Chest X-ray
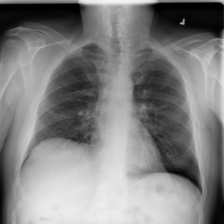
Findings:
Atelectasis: negative
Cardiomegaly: negative
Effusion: negative
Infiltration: negative
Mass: negative
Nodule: negative
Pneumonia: negative
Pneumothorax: negative
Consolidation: negative
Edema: negative
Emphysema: negative
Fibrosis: negative
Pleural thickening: negative
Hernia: negative